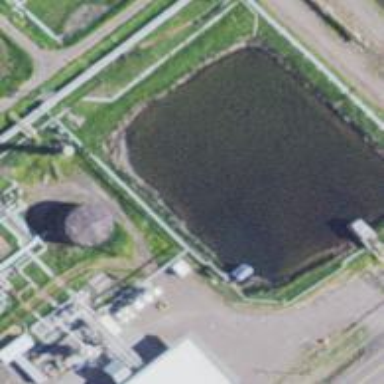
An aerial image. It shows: Treatment reservoir.